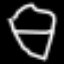
Label: diamond